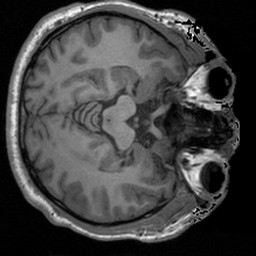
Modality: T1w
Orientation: axial
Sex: male
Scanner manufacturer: siemens
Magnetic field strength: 3 T
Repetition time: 1.9 s
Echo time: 0.00226 s